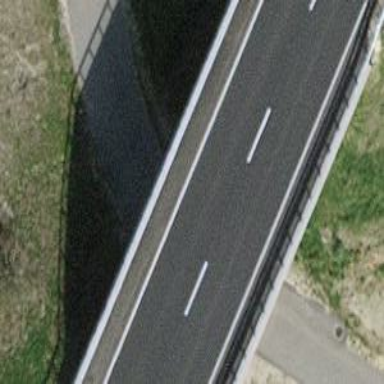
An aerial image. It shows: Asphalt track with grade 1 tracktype.